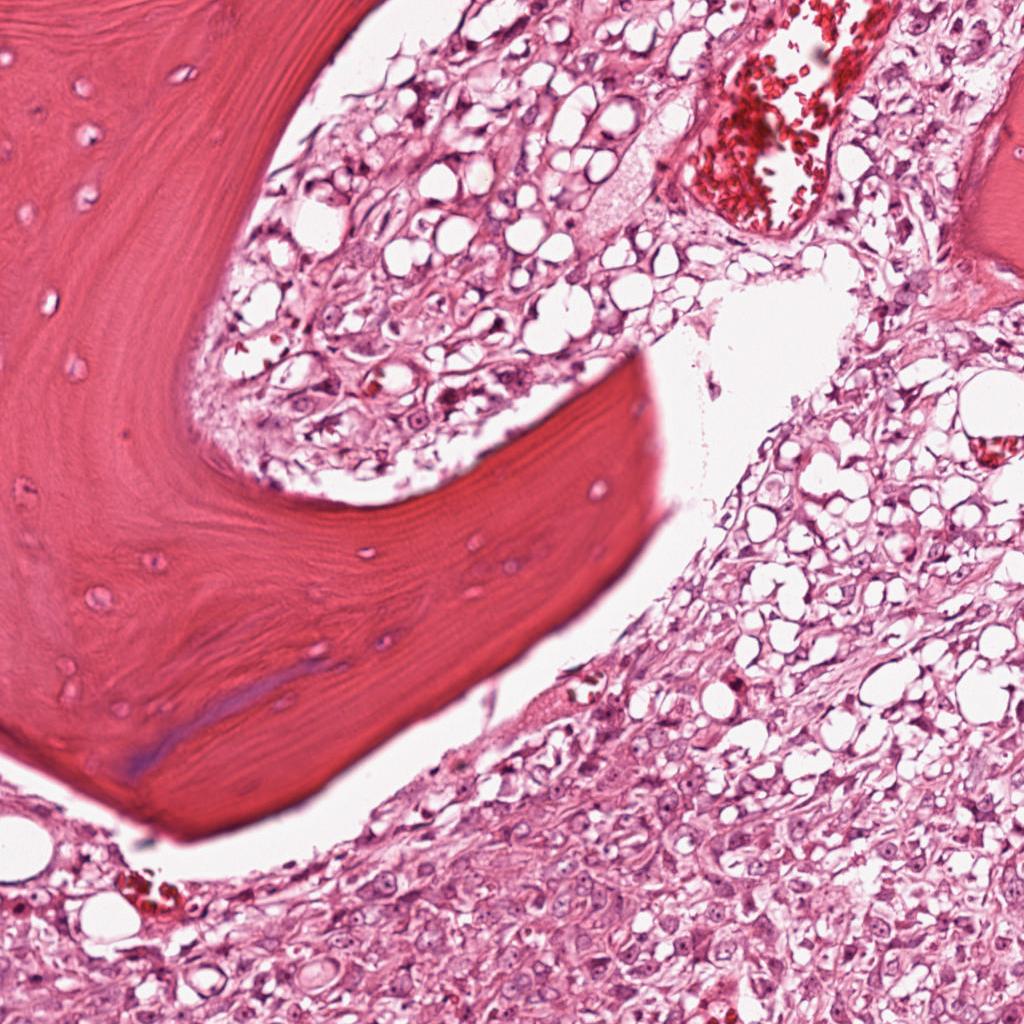
Label: Viable